Interaction volume radius: 5 \u00c5
Interaction volume height: 15 \u00c5
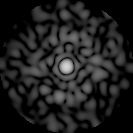
Disorder parameter: 0.8371